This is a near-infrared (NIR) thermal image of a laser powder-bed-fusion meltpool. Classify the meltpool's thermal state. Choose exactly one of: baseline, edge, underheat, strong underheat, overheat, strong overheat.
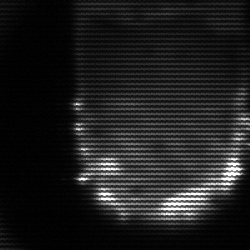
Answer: baseline